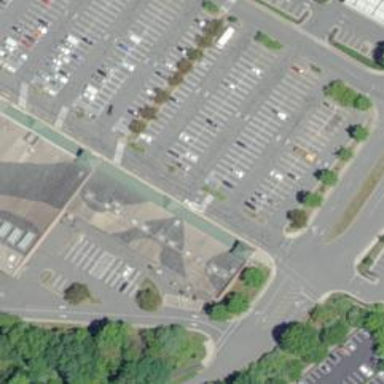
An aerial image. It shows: Parking space.